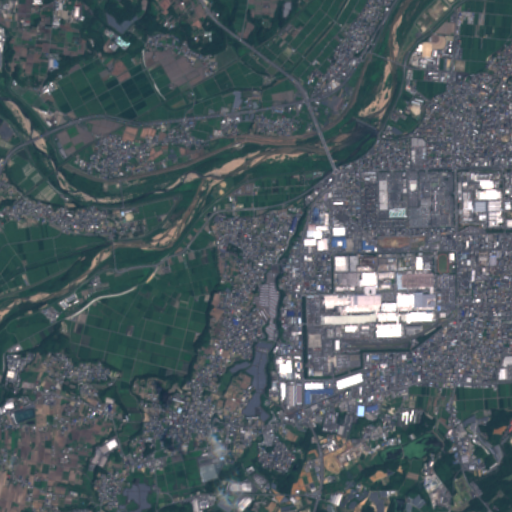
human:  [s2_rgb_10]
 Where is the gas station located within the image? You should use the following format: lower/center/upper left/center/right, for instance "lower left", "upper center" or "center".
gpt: The gas station is located in the center right of the image.
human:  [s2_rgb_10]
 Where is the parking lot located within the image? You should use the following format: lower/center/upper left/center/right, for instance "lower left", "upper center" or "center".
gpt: There is no parking lot in the image.